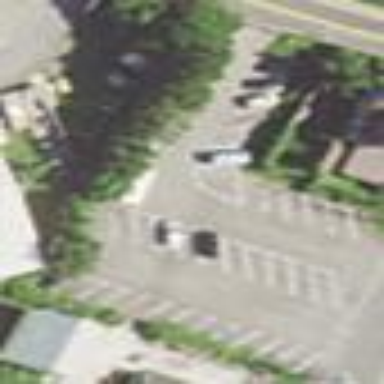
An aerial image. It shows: Parking area.